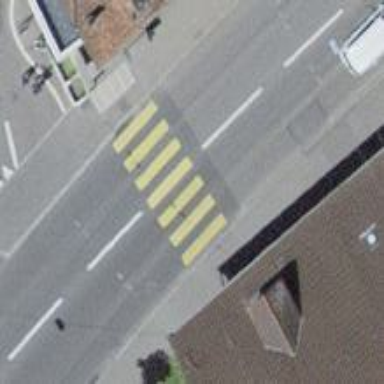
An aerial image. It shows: Zebra crossing with visible markings.